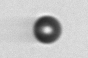
Label: bead